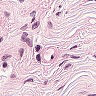
Metastatic tissue present: no